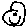
Label: smiley face